Field crop: maize
Growth stage: 1
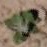
Species: chenopodium